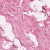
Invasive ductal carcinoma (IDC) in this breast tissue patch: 0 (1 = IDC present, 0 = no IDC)